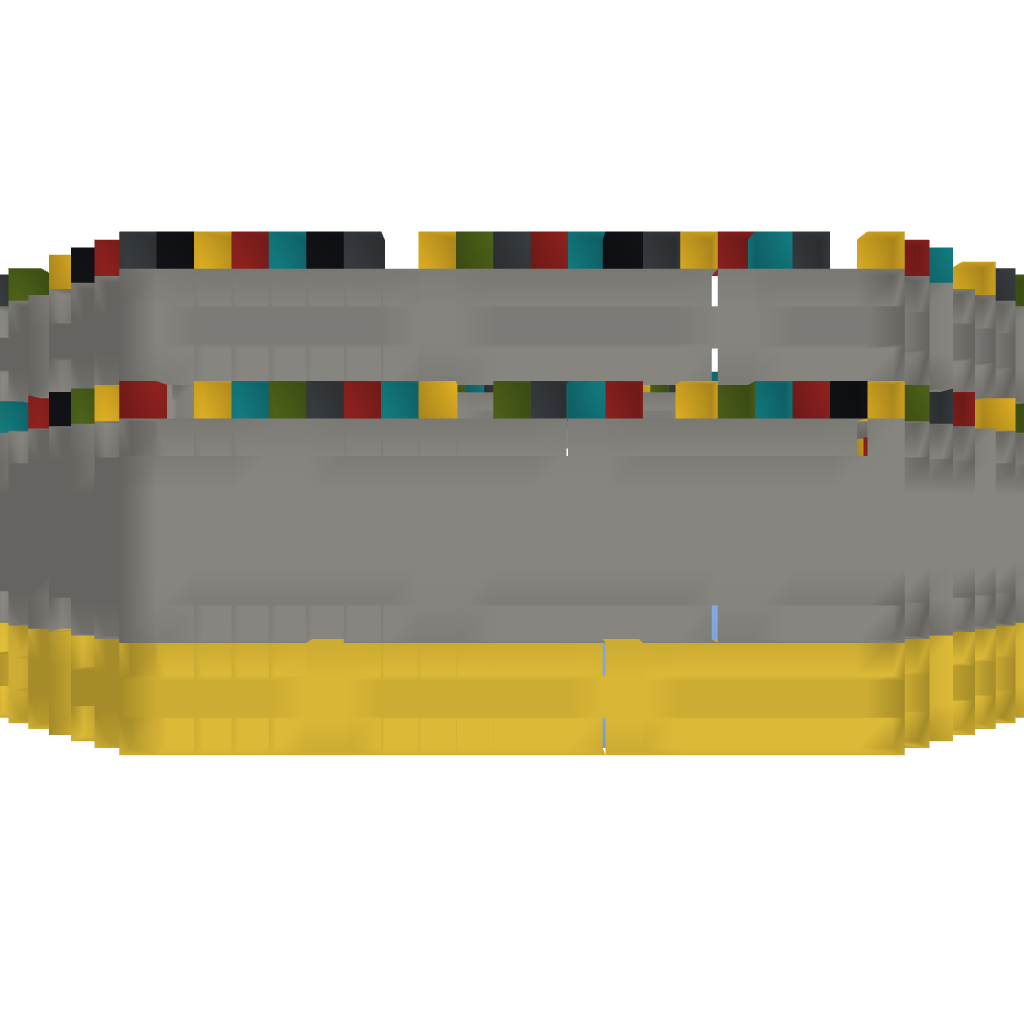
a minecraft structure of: Color Shuffle Circle